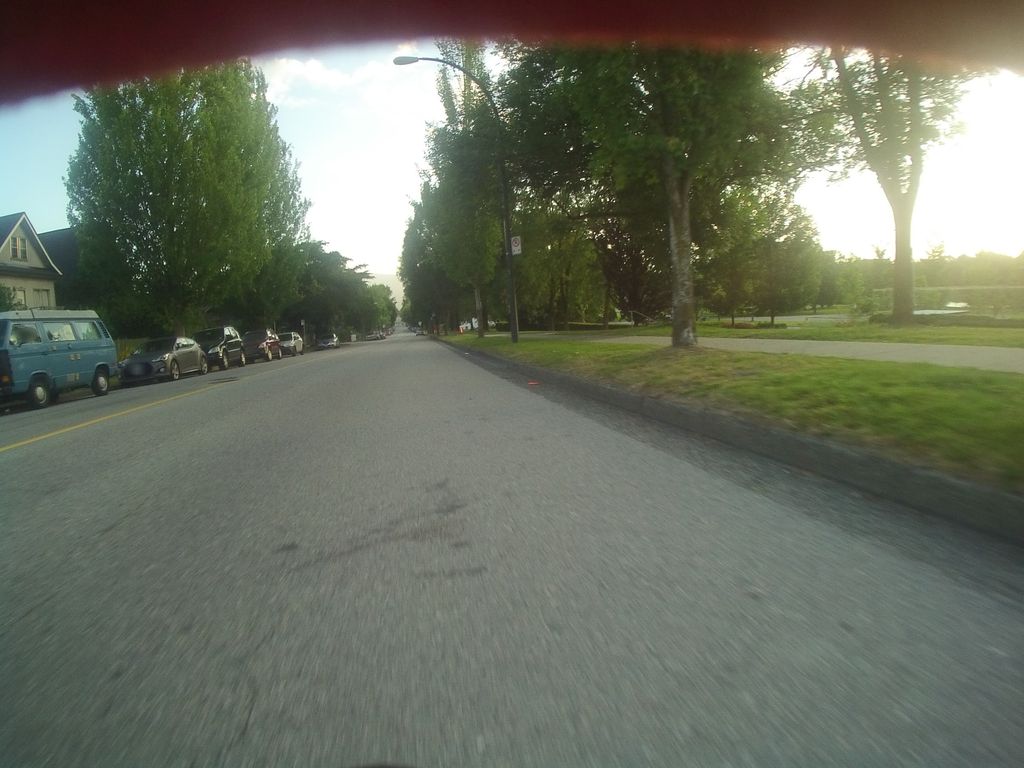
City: vancouver